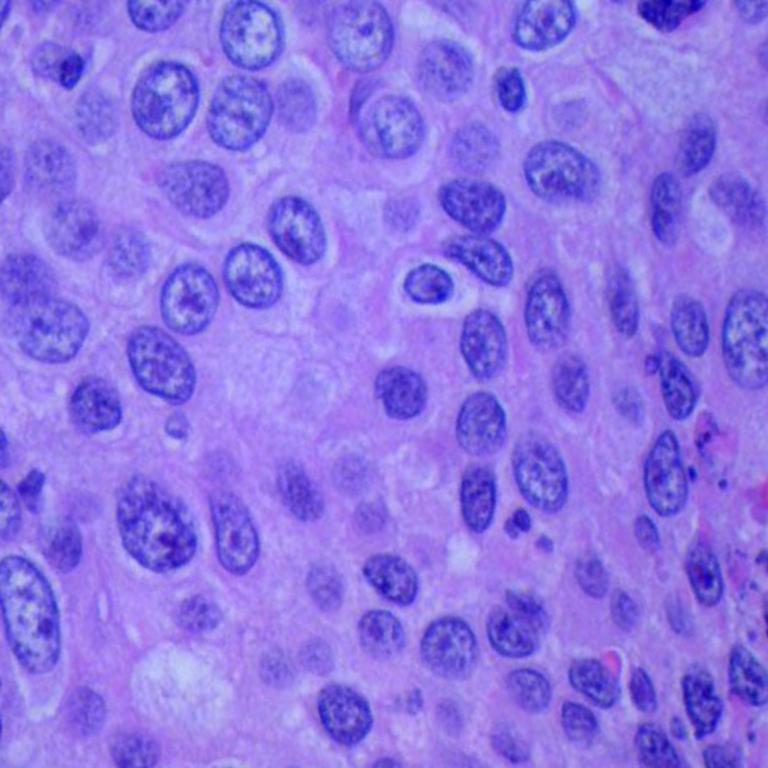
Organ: lung
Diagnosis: squamous carcinomas